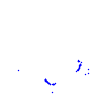
Particle: kaon